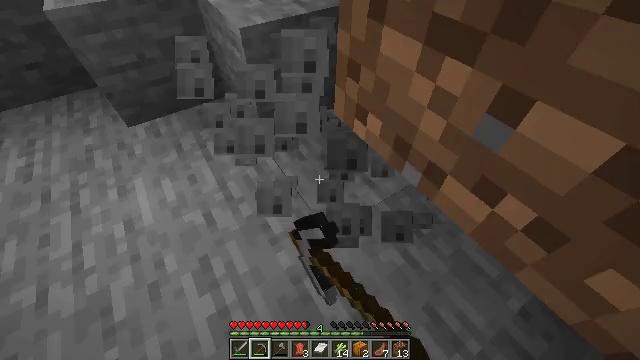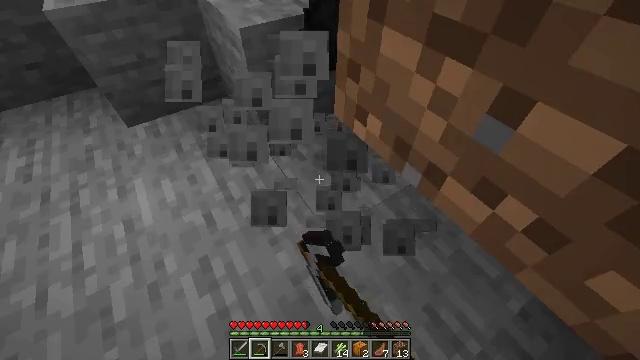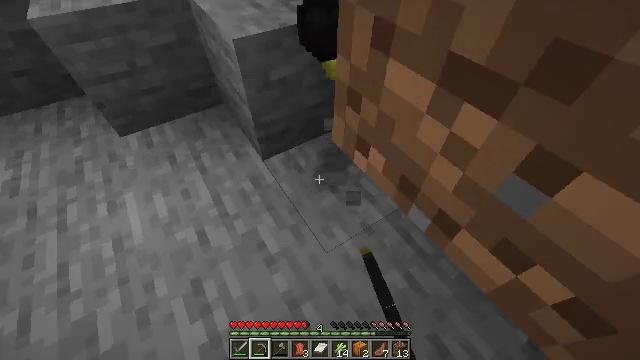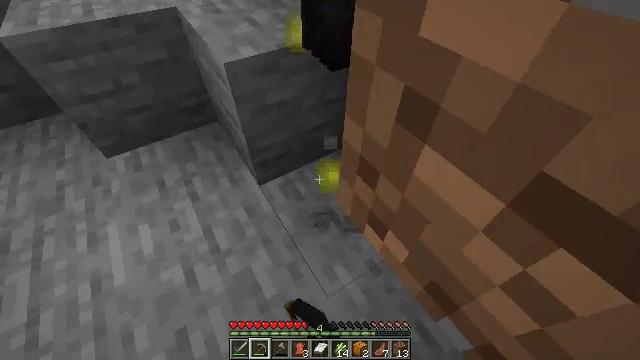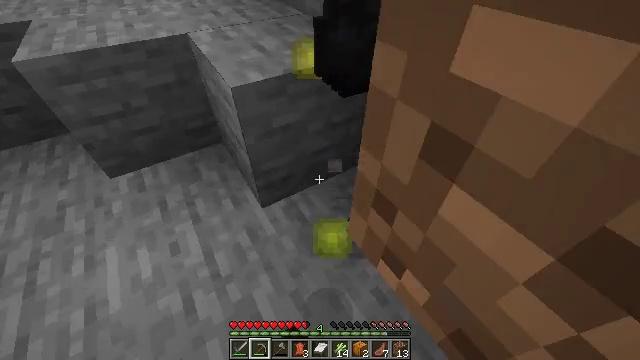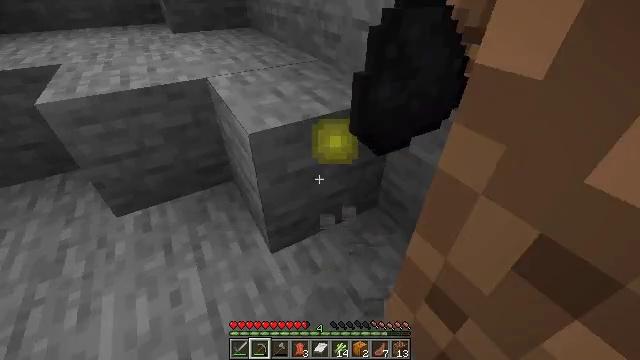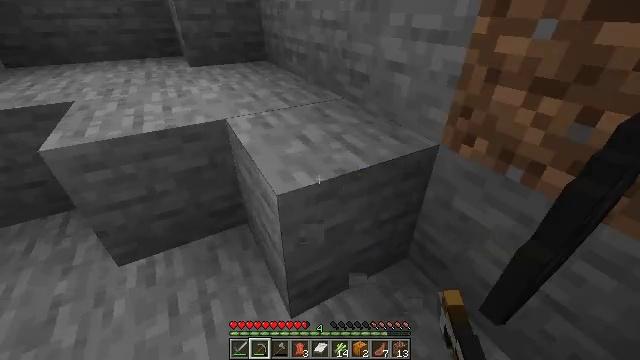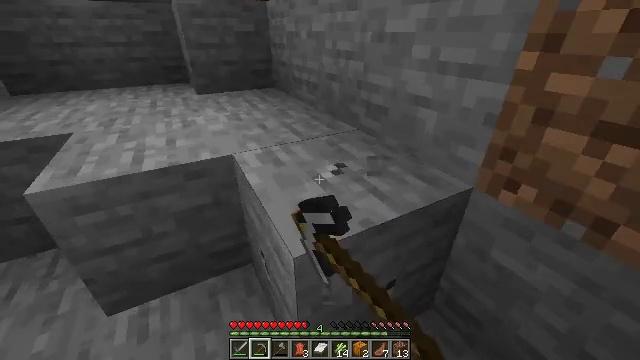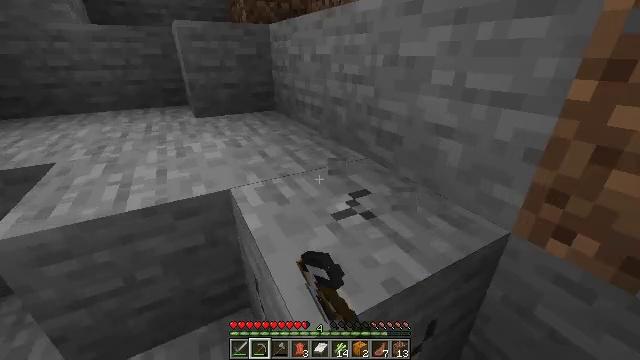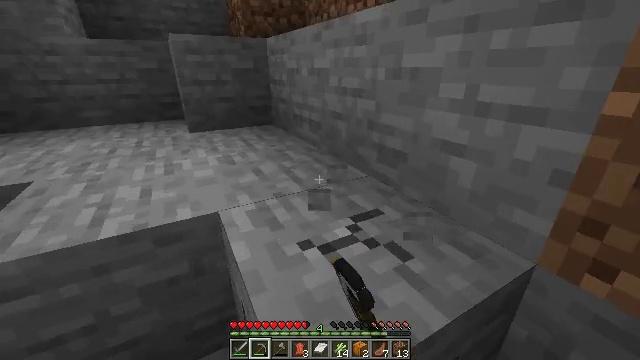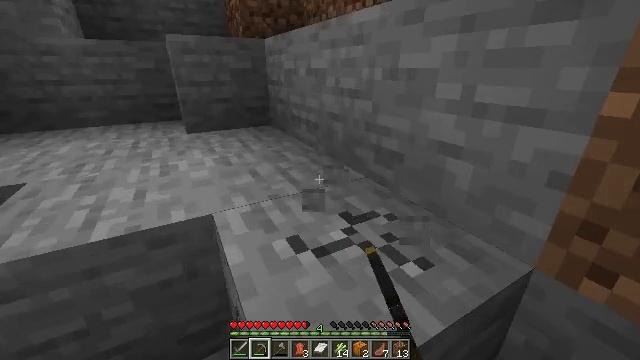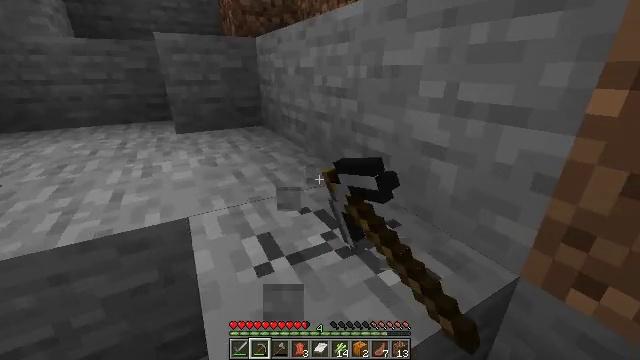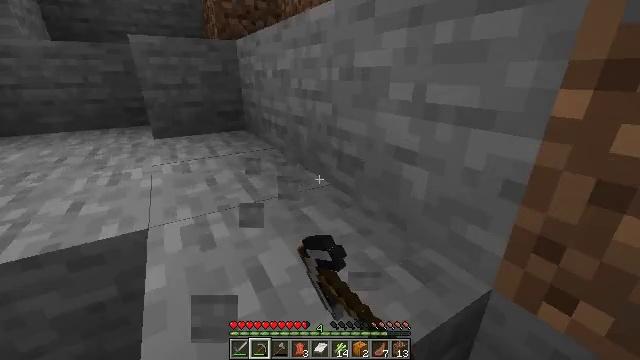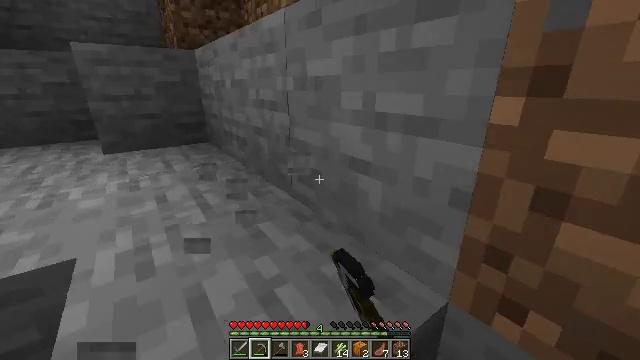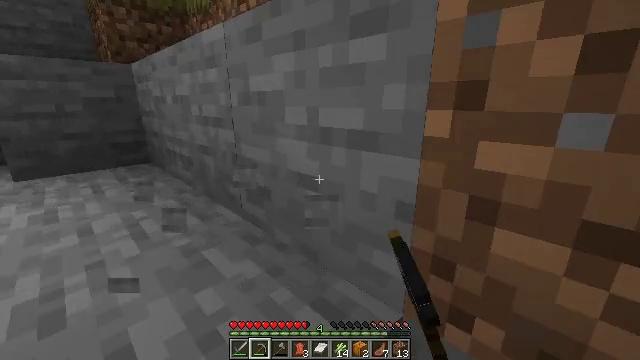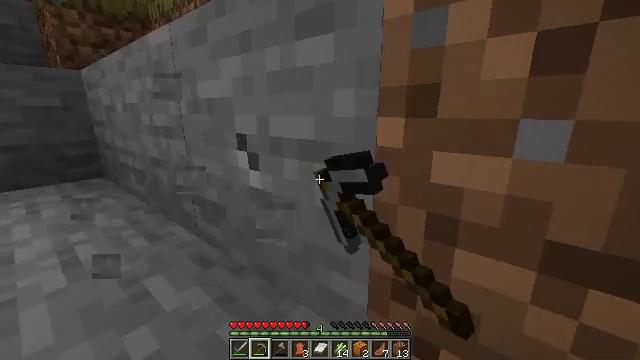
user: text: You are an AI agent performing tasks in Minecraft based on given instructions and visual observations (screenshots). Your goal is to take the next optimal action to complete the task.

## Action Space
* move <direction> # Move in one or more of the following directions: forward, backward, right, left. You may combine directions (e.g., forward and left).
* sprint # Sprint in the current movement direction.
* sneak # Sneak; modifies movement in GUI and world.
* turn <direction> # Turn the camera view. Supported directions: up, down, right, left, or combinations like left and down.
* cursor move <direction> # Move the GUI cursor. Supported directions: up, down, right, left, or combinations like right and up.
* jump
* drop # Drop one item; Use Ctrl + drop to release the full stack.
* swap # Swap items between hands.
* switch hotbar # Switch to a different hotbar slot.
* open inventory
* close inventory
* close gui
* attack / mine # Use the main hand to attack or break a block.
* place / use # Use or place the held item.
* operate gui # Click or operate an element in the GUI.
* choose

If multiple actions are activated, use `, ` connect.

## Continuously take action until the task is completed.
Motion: motion action
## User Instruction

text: Collect a hay block for crafting.
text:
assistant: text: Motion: move forward, attack / mine
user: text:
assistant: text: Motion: move forward, attack / mine
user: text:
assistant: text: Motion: move forward, attack / mine
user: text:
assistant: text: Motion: move forward, turn up, attack / mine
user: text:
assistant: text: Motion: move forward, turn left and up, attack / mine
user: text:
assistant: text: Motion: move forward, turn left and up, attack / mine
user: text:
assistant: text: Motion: move forward, turn up, attack / mine
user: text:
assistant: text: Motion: move forward, turn up, attack / mine
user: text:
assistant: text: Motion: move forward, turn up, attack / mine
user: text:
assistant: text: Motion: move forward, attack / mine
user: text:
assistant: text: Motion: move forward, attack / mine
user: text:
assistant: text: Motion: move forward, turn right, attack / mine
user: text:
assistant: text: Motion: move forward, turn right and up, attack / mine
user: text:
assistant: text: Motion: move forward, turn right and up, attack / mine
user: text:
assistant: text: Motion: turn right and up, attack / mine
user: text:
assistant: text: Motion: turn right and up, attack / mine
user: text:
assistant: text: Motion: turn right and up
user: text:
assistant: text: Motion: turn right and up
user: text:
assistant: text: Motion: turn right
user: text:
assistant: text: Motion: turn right
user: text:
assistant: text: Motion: turn right
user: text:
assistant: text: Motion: turn right
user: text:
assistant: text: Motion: turn right
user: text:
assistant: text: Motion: turn right and up
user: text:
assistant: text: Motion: turn right and up
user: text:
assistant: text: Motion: turn right and up
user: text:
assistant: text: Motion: no_op
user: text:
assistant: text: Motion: no_op
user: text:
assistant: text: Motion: no_op
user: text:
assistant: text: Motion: no_op